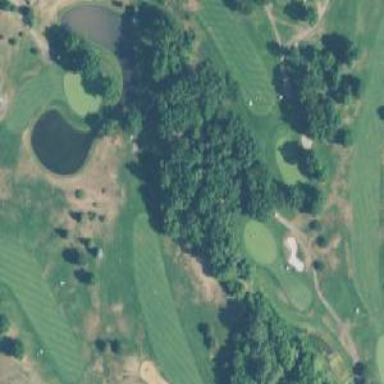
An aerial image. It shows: Water hazard on golf course.